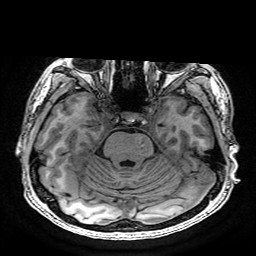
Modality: T1w
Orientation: coronal
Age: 30
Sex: male
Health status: healthy
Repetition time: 2.53 s
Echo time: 0.0034 s